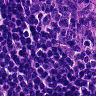
Metastatic tissue present: no